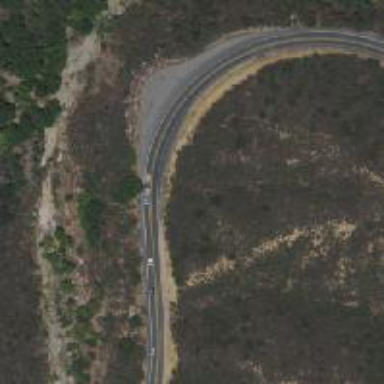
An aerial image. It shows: Passing place on the road.